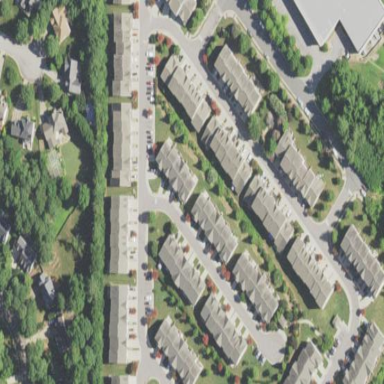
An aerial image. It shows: Residential area within neighborhood.